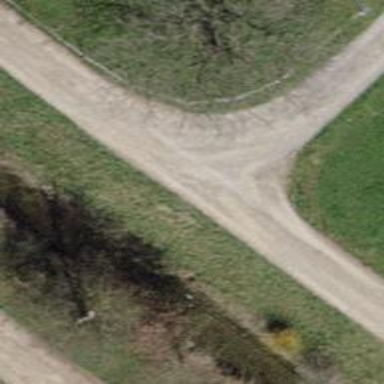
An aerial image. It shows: Service road with compacted surface.